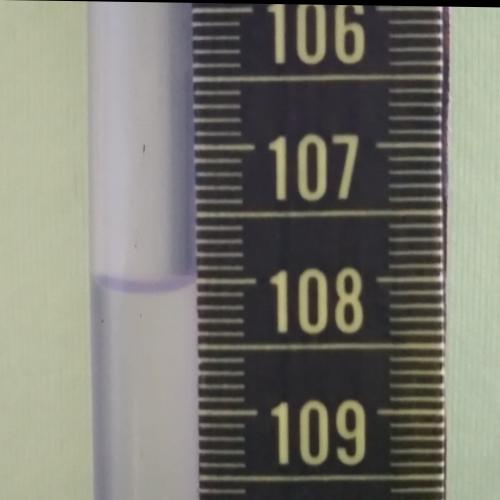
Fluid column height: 108.0 cm